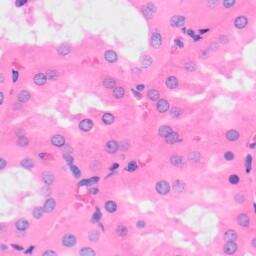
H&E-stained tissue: Kidney